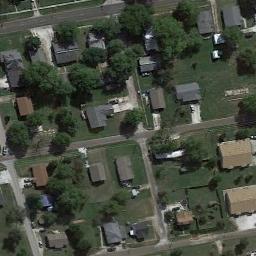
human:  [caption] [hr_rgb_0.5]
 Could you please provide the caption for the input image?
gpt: The houses in the medium - sized residential area are arranged irregularly .

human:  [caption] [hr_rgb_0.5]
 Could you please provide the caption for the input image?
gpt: The medium residential is on the grass next to some trees and road .

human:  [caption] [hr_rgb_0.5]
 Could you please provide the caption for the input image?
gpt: There are many buildings of different shapes and sizes in medium residential area .

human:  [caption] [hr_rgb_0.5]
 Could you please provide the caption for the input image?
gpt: The medium residential area has some houses and trees on the grass .

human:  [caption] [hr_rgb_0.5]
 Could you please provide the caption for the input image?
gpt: There are many buildings and some trees on the medium residential area .